Aerial crown-view tile of a tropical tree (Barro Colorado Island, Panama), acquired 20250124:
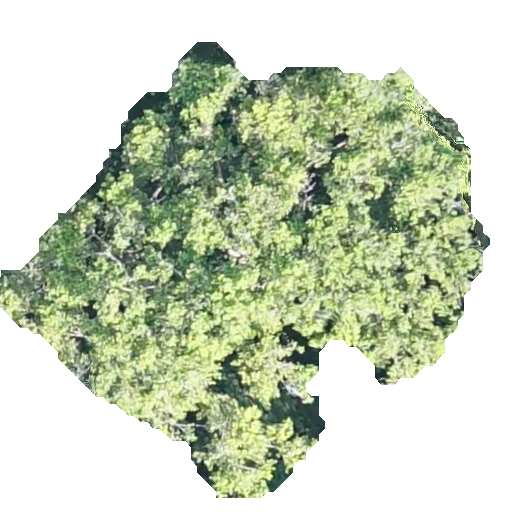
Species: Poulsenia armata
GBIF accepted scientific name: Poulsenia armata
Crown area: 199.178 m²